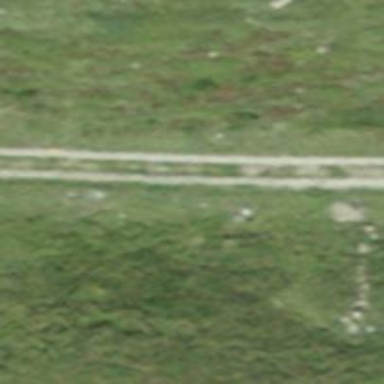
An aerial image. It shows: Track road often used by forestry vehicles with grade3 track type.